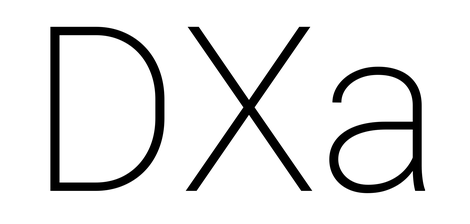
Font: Roboto_ExtraLight